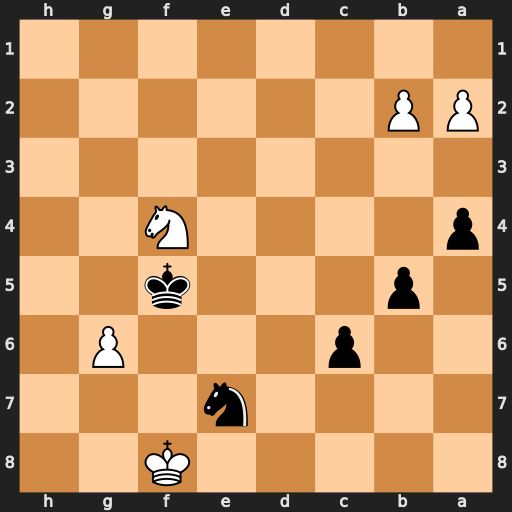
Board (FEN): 5K2/4n3/2p3P1/1p3k2/p4N2/8/PP6/8
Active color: b
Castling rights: -
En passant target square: -
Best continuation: Nxg6+ Nxg6 Kxg6 Ke7 c5